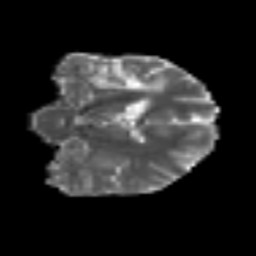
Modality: MD
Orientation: coronal
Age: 39
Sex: female
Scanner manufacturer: siemens
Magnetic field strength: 3 T
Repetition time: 6.1 s
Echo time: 0.101 s